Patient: sex F, age 54
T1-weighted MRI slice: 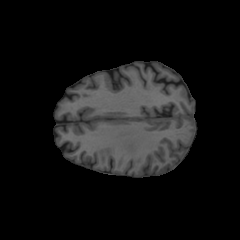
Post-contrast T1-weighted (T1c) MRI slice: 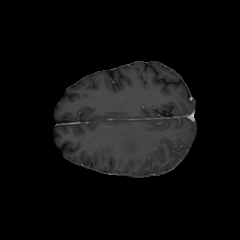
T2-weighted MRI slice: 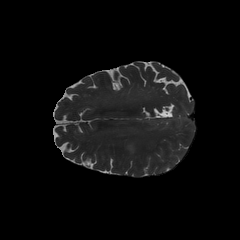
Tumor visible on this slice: no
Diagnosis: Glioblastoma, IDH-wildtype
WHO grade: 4